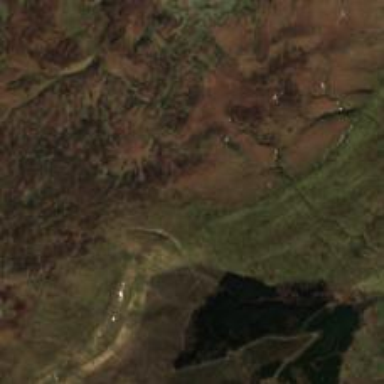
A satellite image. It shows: Natural area of fell.